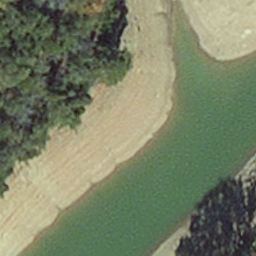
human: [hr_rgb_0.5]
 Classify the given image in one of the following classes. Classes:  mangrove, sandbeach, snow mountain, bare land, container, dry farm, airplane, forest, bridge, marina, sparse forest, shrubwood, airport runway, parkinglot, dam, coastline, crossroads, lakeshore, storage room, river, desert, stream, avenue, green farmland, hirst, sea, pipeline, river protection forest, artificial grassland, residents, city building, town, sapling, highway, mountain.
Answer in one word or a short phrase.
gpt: hirst